Question: I have a button allowing to display more fields in order to get supplementary information about a user(his address & his email).
well, when I click on the button it adds the fields, the trouble is with their positions, I want it to be above the button not below it

here is the code
'''
<html>
<head>
<script>
function addUser() {
let position2 = document.getElementById("position2");
var name = document.createElement("label");
position2.appendChild(document.createTextNode("name"));
var inputName = document.createElement("input");
inputName.setAttribute("type", "text");
position2.appendChild(inputName);
var retuurn = document.createElement("br");
position2.appendChild(retuurn);
var btn = document.createElement("input");
btn.setAttribute("type", "button");
btn.setAttribute("value", "add informations");
btn.setAttribute("onclick", "showMore()");
position2.appendChild(btn);
position2.appendChild(document.createElement("br"));
position2.appendChild(document.createElement("br"));
position2.appendChild(document.createElement("br"));
}
function showMore() {
var adress = document.createElement("label");
position2.appendChild(document.createTextNode("adress"));
var inputAdress = document.createElement("input");
inputAdress.setAttribute("type", "text");
position2.appendChild(inputAdress);
var retuurn = document.createElement("br");
position2.appendChild(retuurn);
var email = document.createElement("label");
position2.appendChild(document.createTextNode("email"));
var inputEmail = document.createElement("input");
inputEmail.setAttribute("type", "text");
position2.appendChild(inputEmail);
var retuurn = document.createElement("br");
position2.appendChild(retuurn);
var retuurn = document.createElement("br");
position2.appendChild(retuurn);
}
</script>
</head>
<body>
<form id="form">
<div id="position2"></div>
<button type="button" onclick="addUser()"> click to add user </button> <br><br>
</form>
</body>
</html>
'''
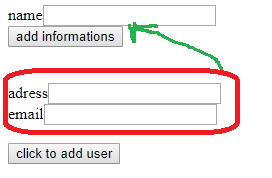
Answer: You can use <URL> instead of 'appendChild'. It takes a second argument, which in your case should be the button element.
In order to get a reference to the button, I would associate the button's click handler via script, not via the 'onclick' attribute. Then the handler will get the event object, which has the button in its 'target' property.
See below for the changes:
'''
<html>
<head>
<script>
function addUser() {
let position2 = document.getElementById("position2");
var name = document.createElement("label");
position2.appendChild(document.createTextNode("name"));
var inputName = document.createElement("input");
inputName.setAttribute("type", "text");
position2.appendChild(inputName);
var retuurn = document.createElement("br");
position2.appendChild(retuurn);
var btn = document.createElement("input");
btn.setAttribute("type", "button");
btn.setAttribute("value", "add informations");
btn.onclick = showMore; // <----
position2.appendChild(btn);
position2.appendChild(document.createElement("br"));
position2.appendChild(document.createElement("br"));
position2.appendChild(document.createElement("br"));
}
function showMore(e) { // <--- argument
var btn = e.target; // <--- get button
var adress = document.createElement("label");
// call insertBefore with second argument
position2.insertBefore(document.createTextNode("adress"), btn);
var inputAdress = document.createElement("input");
inputAdress.setAttribute("type", "text");
position2.insertBefore(inputAdress, btn);
var retuurn = document.createElement("br");
position2.insertBefore(retuurn, btn);
var email = document.createElement("label");
position2.insertBefore(document.createTextNode("email"), btn);
var inputEmail = document.createElement("input");
inputEmail.setAttribute("type", "text");
position2.insertBefore(inputEmail, btn);
var retuurn = document.createElement("br");
position2.insertBefore(retuurn, btn);
var retuurn = document.createElement("br");
position2.insertBefore(retuurn, btn);
btn.setAttribute('disabled', 'disabled');
}
</script>
</head>
<body>
<form id="form">
<div id="position2"></div>
<button type="button" onclick="addUser()"> click to add user </button> <br><br>
</form>
</body>
</html>
'''